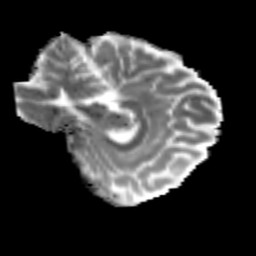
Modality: MD
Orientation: sagittal
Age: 25
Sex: female
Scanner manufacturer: siemens
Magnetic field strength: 3 T
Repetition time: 3.5 s
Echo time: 0.125 s